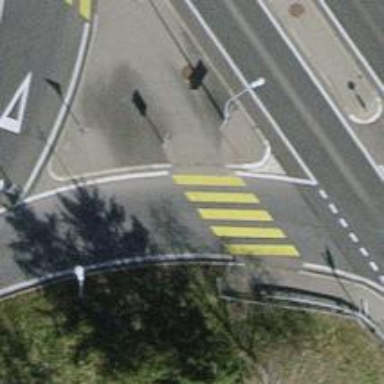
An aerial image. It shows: Zebra crossing on the road.